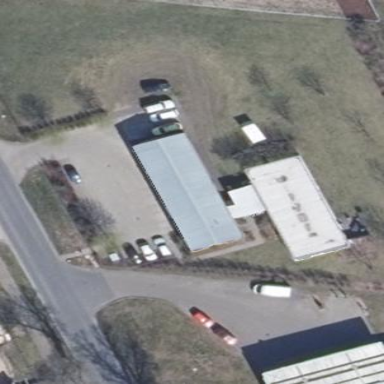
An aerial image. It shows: Ambulance station building.